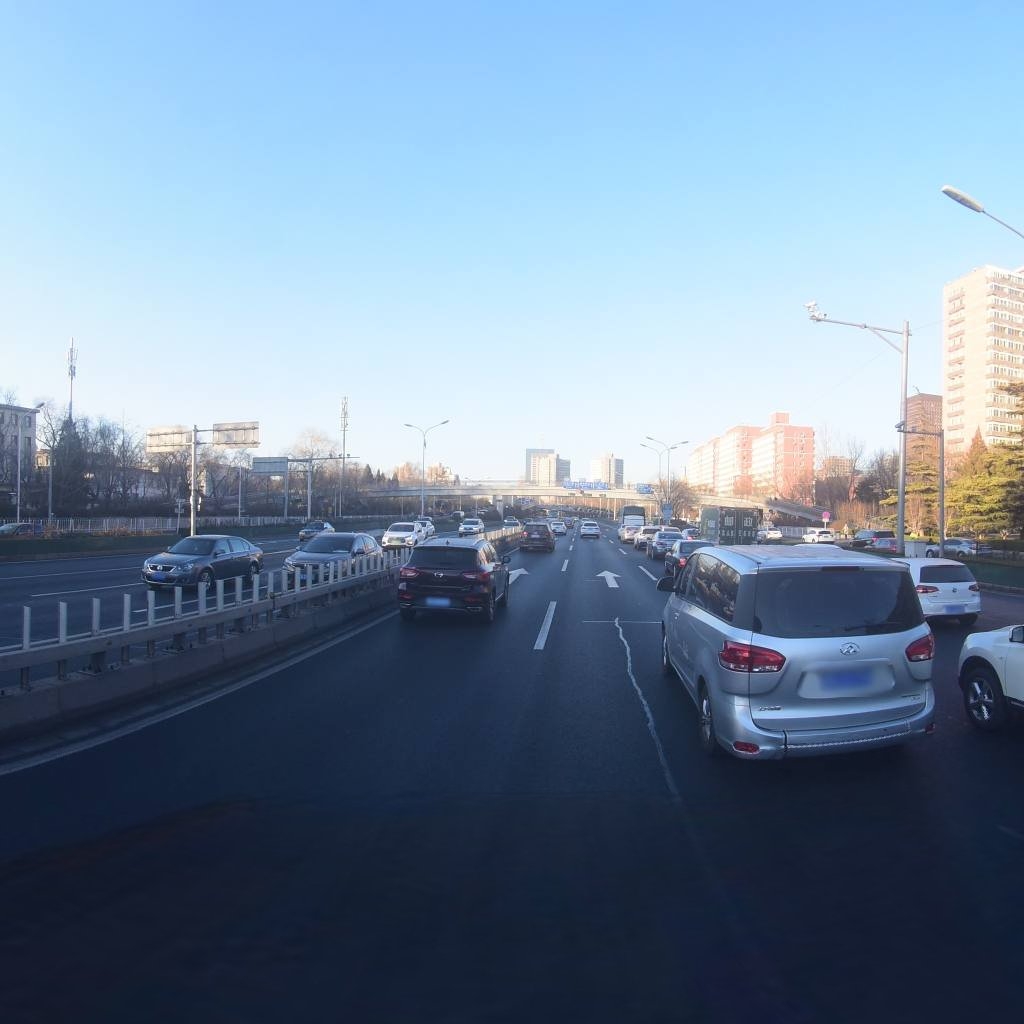
Region: Dongcheng
Road damage annotations: transverse patch, longitudinal patch